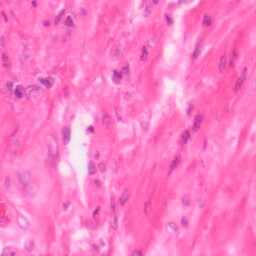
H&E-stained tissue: Colon